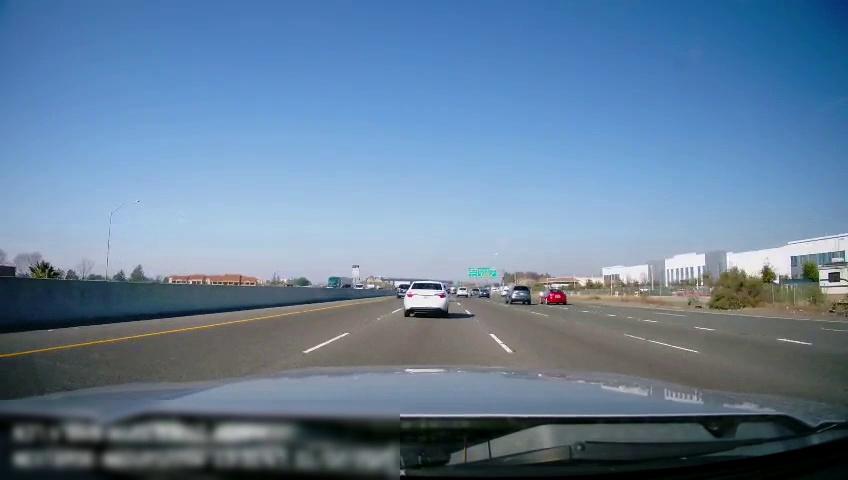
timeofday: Day
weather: Sunny
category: Drivable Space
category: Drivable Space
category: Vehicles | Bus
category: Vehicles | Car
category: Vehicles | Car
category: Vehicles | Car
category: Vehicles | SUV
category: Vehicles | SUV
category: Vehicles | SUV
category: Vehicles | Car
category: Lanes | Alternate Lane
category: Lanes | Alternate Lane
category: Lanes | Alternate Lane
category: Lanes | Current Lane
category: Lanes | Current Lane
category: Lanes | Alternate Lane
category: Lanes | Alternate Lane
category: Traffic | Signs
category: Traffic | Signs